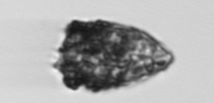
Label: Tintinnopsis